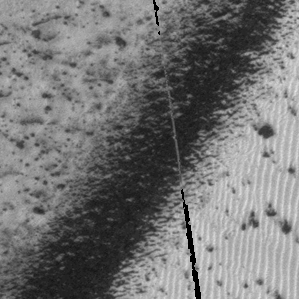
Label: frost